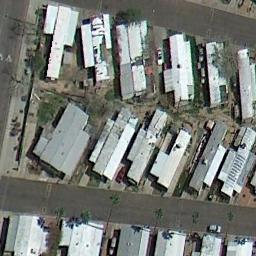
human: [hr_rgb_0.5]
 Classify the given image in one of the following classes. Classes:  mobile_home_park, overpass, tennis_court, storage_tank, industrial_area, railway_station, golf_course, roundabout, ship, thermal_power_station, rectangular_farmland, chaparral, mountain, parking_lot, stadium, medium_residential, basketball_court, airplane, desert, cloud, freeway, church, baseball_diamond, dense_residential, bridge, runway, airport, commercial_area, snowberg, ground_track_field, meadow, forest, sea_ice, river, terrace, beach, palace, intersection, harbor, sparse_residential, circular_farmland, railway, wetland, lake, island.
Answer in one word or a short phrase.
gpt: mobile_home_park